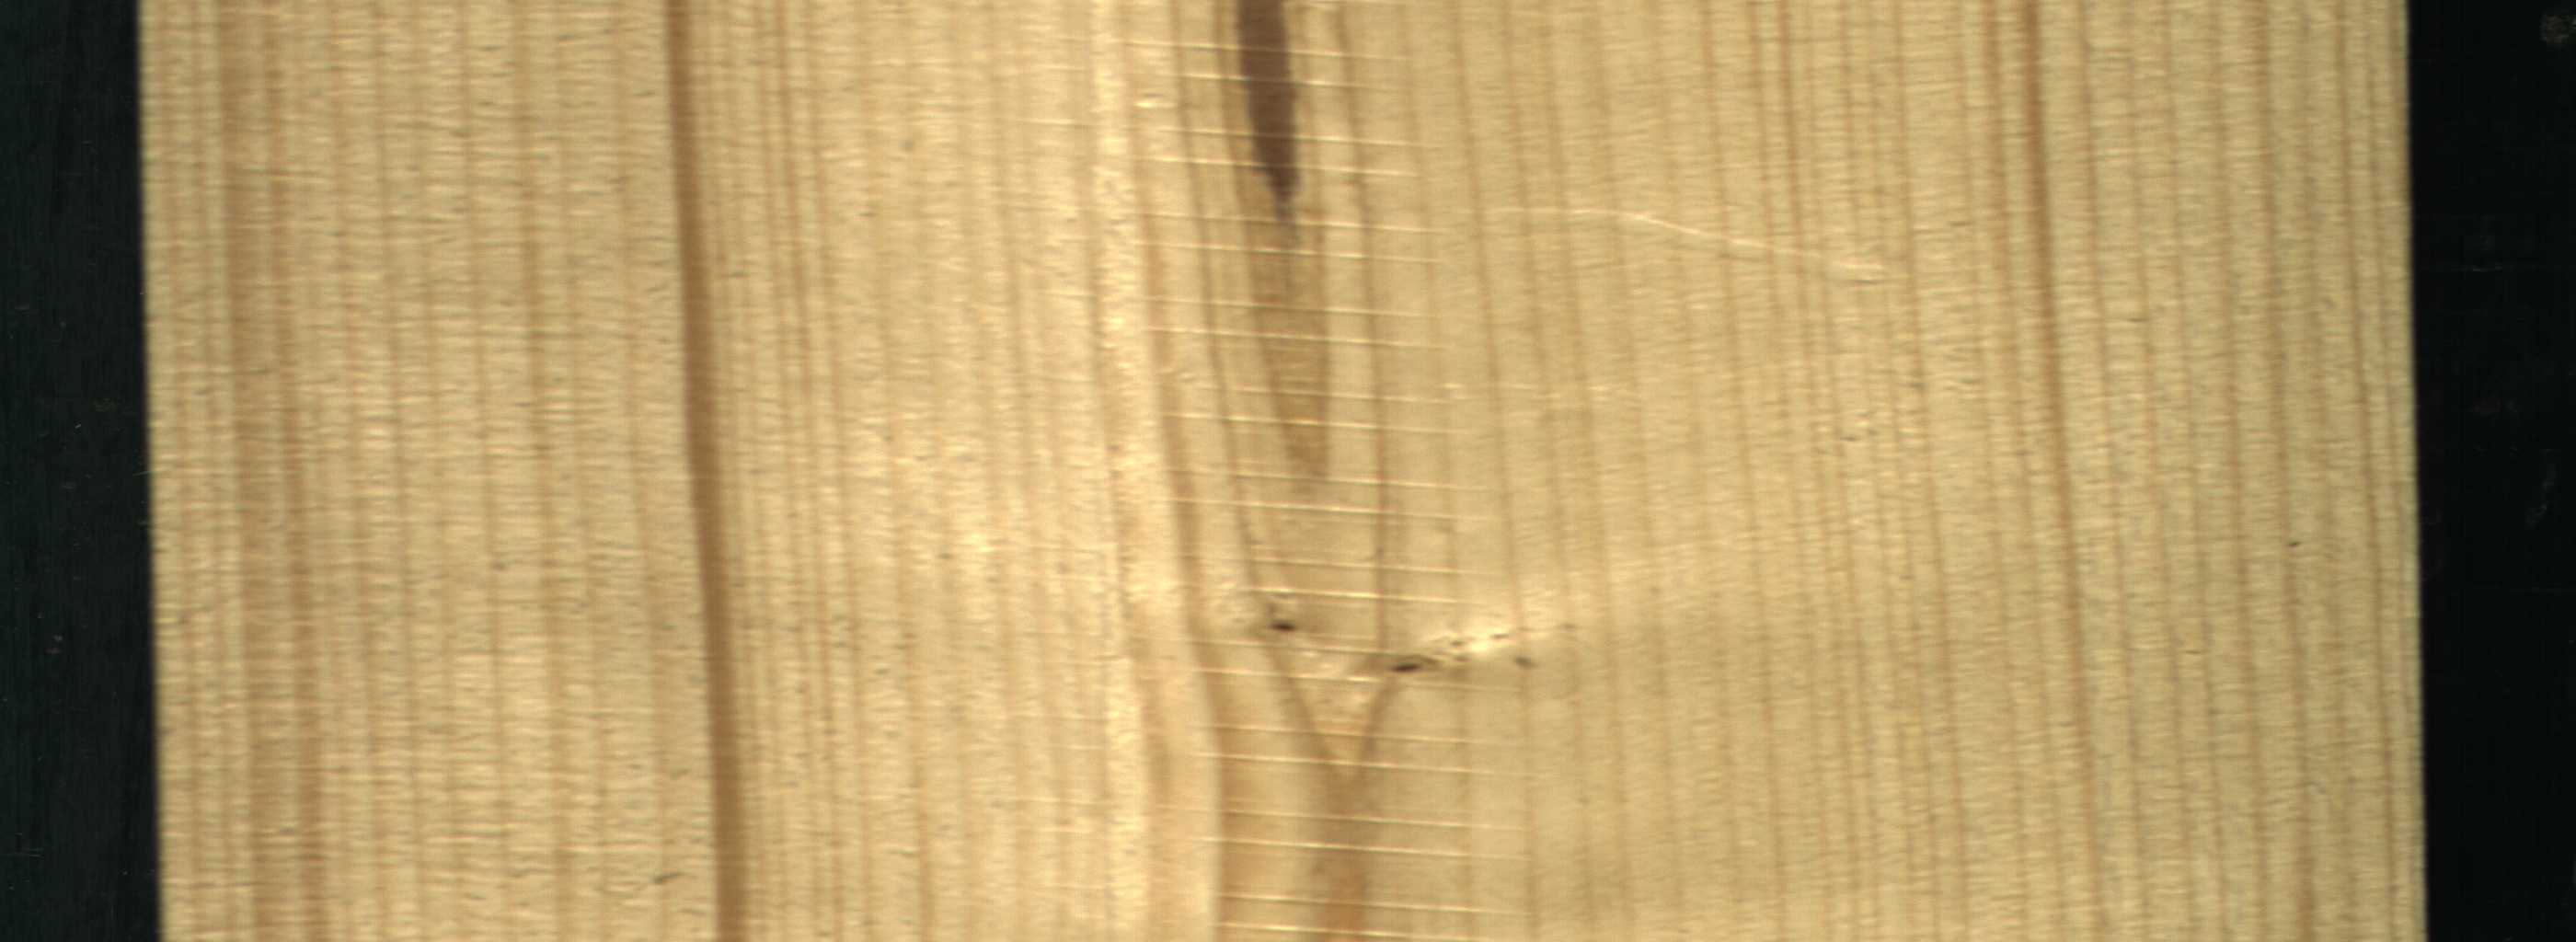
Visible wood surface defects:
Marrow
Live_Knot
Live_Knot